Question: For long time I was facing an issue while running the application jar -
I am obfuscating the JAR using 'Proguard' and that JAR file also contains some resource files like images, .version file, etc along with file.
So to include resource file into final JAR I had specified all the resource files as
'''
-adaptresourcefilecontents **.fxml,**.properties,META-INF/MANIFEST.MF,images/*.jar,*.version,publicCerts.store
'''
but while running my application JAR I was getting execption -
'''
Exception in Application start method
java.lang.reflect.InvocationTargetException
at sun.reflect.NativeMethodAccessorImpl.invoke0(Native Method)
at sun.reflect.NativeMethodAccessorImpl.invoke(Unknown Source)
at sun.reflect.DelegatingMethodAccessorImpl.invoke(Unknown Source)
at java.lang.reflect.Method.invoke(Unknown Source)
at com.javafx.main.Main.a(Main.java:642)
at com.javafx.main.Main.main(Main.java:805)
Caused by: java.lang.RuntimeException: Exception in Application start method
at com.sun.javafx.application.LauncherImpl.launchApplication1(LauncherIm
pl.java:403)
at com.sun.javafx.application.LauncherImpl.access$000(LauncherImpl.java:
47)
at com.sun.javafx.application.LauncherImpl$1.run(LauncherImpl.java:115)
at java.lang.Thread.run(Unknown Source)
Caused by: java.lang.AssertionError: java.security.KeyStoreException: Uninitiali
zed keystore
at de.schlichtherle.license.LicenseNotary.getPublicKey(Unknown Source)
at de.schlichtherle.license.LicenseNotary.verify(Unknown Source)
at de.schlichtherle.license.LicenseManager.verify(Unknown Source)
at de.schlichtherle.license.LicenseManager.verify(Unknown Source)
at com.sun.javafx.application.LauncherImpl$5.run(LauncherImpl.java:319)
at com.sun.javafx.application.PlatformImpl$5.run(PlatformImpl.java:206)
at com.sun.javafx.application.PlatformImpl$4.run(PlatformImpl.java:173)
at com.sun.glass.ui.win.WinApplication._runLoop(Native Method)
at com.sun.glass.ui.win.WinApplication.access$100(WinApplication.java:29
)
at com.sun.glass.ui.win.WinApplication$3$1.run(WinApplication.java:73)
... 1 more
Caused by: java.security.KeyStoreException: Uninitialized keystore
at java.security.KeyStore.isKeyEntry(Unknown Source)
... 17 more
'''
I thought the obfuscation corrupting the publicCerts.store so use another obfuscation option for publicCerts.store
'''
-adaptresourcefilenames publicCerts.store
-adaptresourcefilecontents **.fxml,**.properties,META-INF/MANIFEST.MF,images/*.jar,.version
'''
and it works. When I used to double click on by application jar it is showing my application window but now the native bundle executable (exe) is showing me this dialog in the same case at the same condition.

'''
I have debugged the issue and found that it's throwing exception -
java.lang.AssertionError: java.security.NoSuchAlgorithmException: PBEWithMD5AndDES SecretKeyFactory not available java.security.NoSuchAlgorithmException: PBEWithMD5AndDES SecretKeyFactory not available
'''
I wonder the native bundle executable (exe) is made up from the same executable but the exe is not working. Here is ANT step to deploy the application and create the native bundle exe.
'''
<target name="CreatingExe" depends="SignedJar">
<fx:deploy width="800" height="600" nativeBundles="all" outdir="${dist}" outfile="${app.name}">
<fx:info title="${app.title}"/>
<fx:application name="${app.title}" mainClass="${main.class}"/>
<fx:resources>
<fx:fileset dir="${distBI}" includes="*.jar"/>
<fx:fileset dir="${WorkingFolder}/temp"/>
</fx:resources>
</fx:deploy>
</target>
'''
FYI : I am running my build on Windows 8 O.S., 64 bit machine. I am deploying my JavaFX application in following steps-
'''
Compiling JavaFX Code.
Creating JAR.
Obfuscating code.
Signing Jar
Creating Executable.
Signing Executable.
Build was successful.
'''
Do I need to specify any thing else in fx:deploy task?
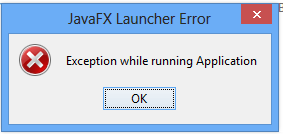
Answer: When building a JavaFx native bundle the 'ext' folder under '<JDK.HOME>' doesn't get included. What this folder contain is mostly the security stuff.
'''
<!--Copy the ext library to the runtime lib-->
<copydir src="${java.home}/lib/ext"
dest="${dist.jar.dir}/bundles/{YOUR.PACKAGE.NAME}/runtime/jre/lib/ext"
includes="**/*"
/>
'''